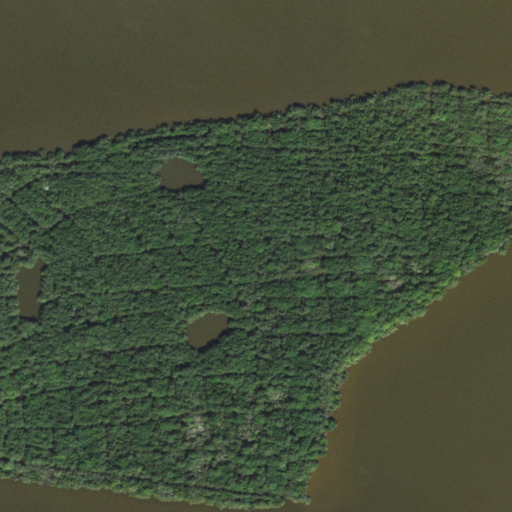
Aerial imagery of island in Florida named Big Island containing woody wetlands, open water, and herbaceous wetlands